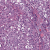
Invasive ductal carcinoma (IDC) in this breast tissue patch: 1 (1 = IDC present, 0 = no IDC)